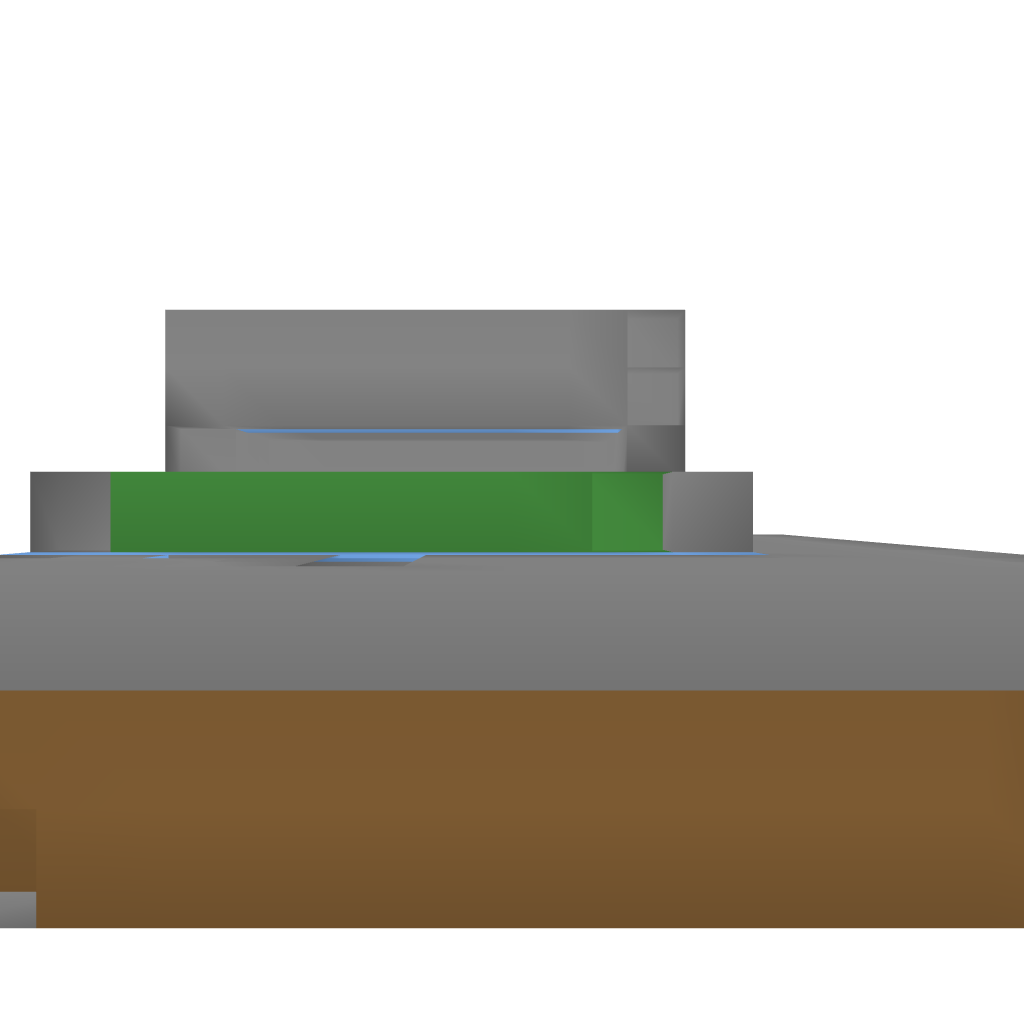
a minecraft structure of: Wheat farm bad low quality